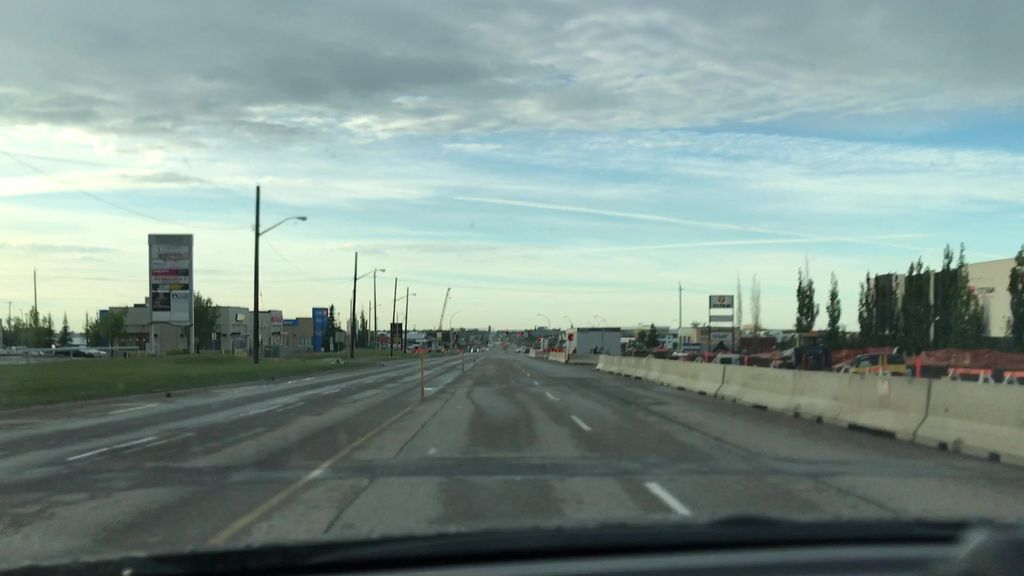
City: edmonton